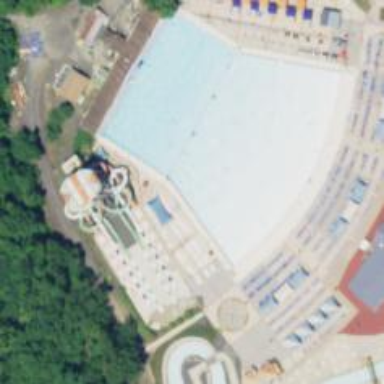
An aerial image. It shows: Swimming pool within leisure land area designed for swimming activities.